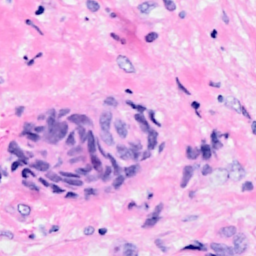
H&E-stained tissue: Breast